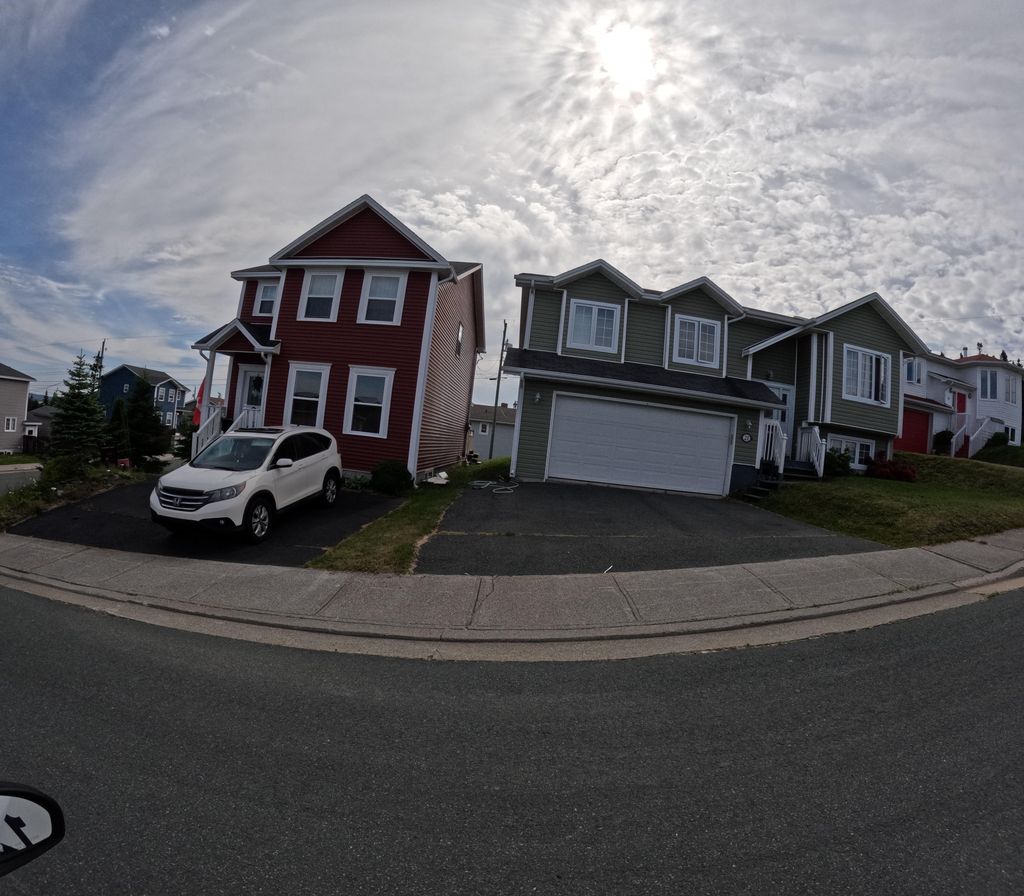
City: st_johns